Field crop: maize
Growth stage: 2
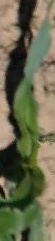
Species: maize